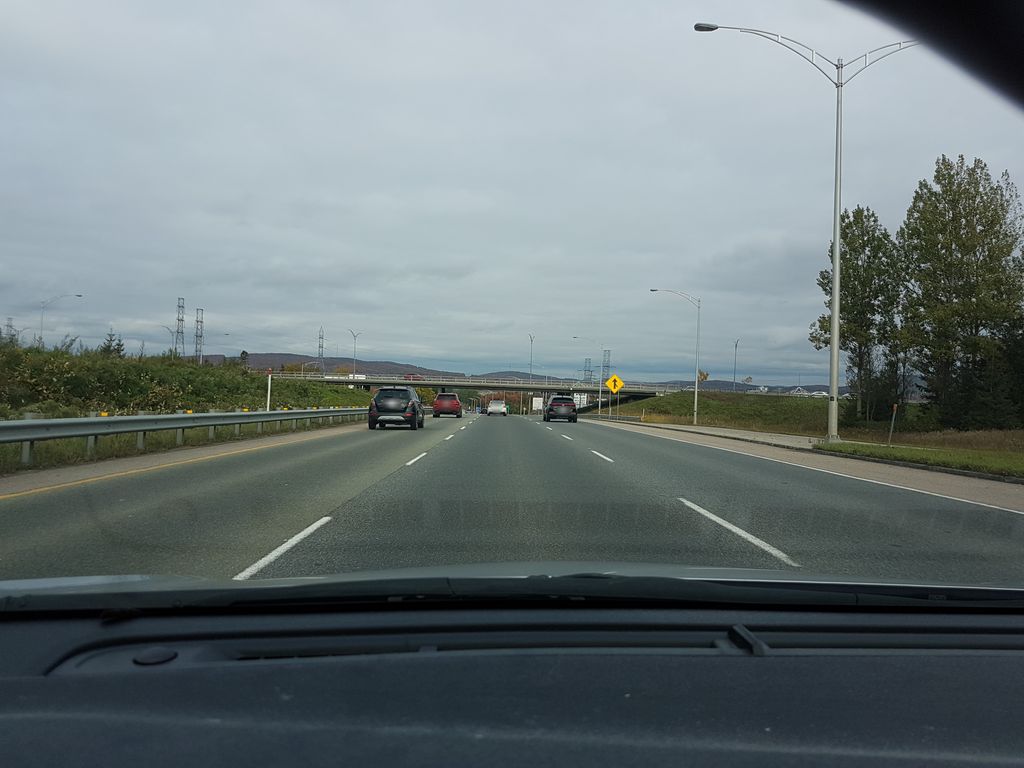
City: quebec_city